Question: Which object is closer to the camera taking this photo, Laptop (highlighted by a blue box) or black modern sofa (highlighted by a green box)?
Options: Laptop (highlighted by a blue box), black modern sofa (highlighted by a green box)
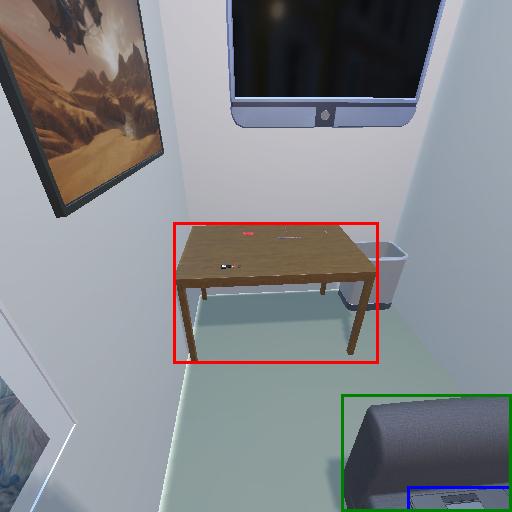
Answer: Laptop (highlighted by a blue box)